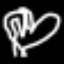
Label: leaf